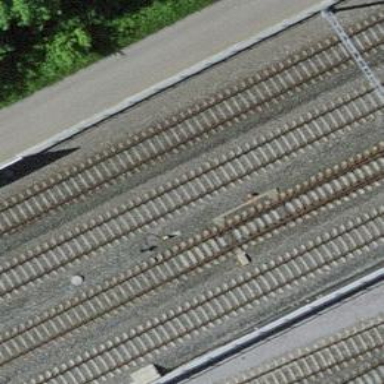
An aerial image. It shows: Railway switch.